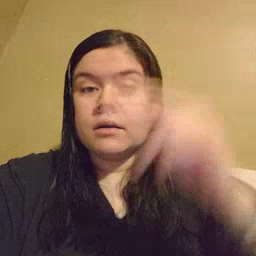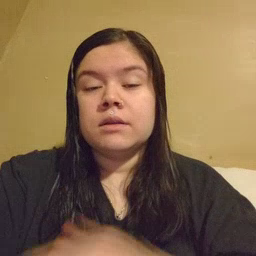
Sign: high